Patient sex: F
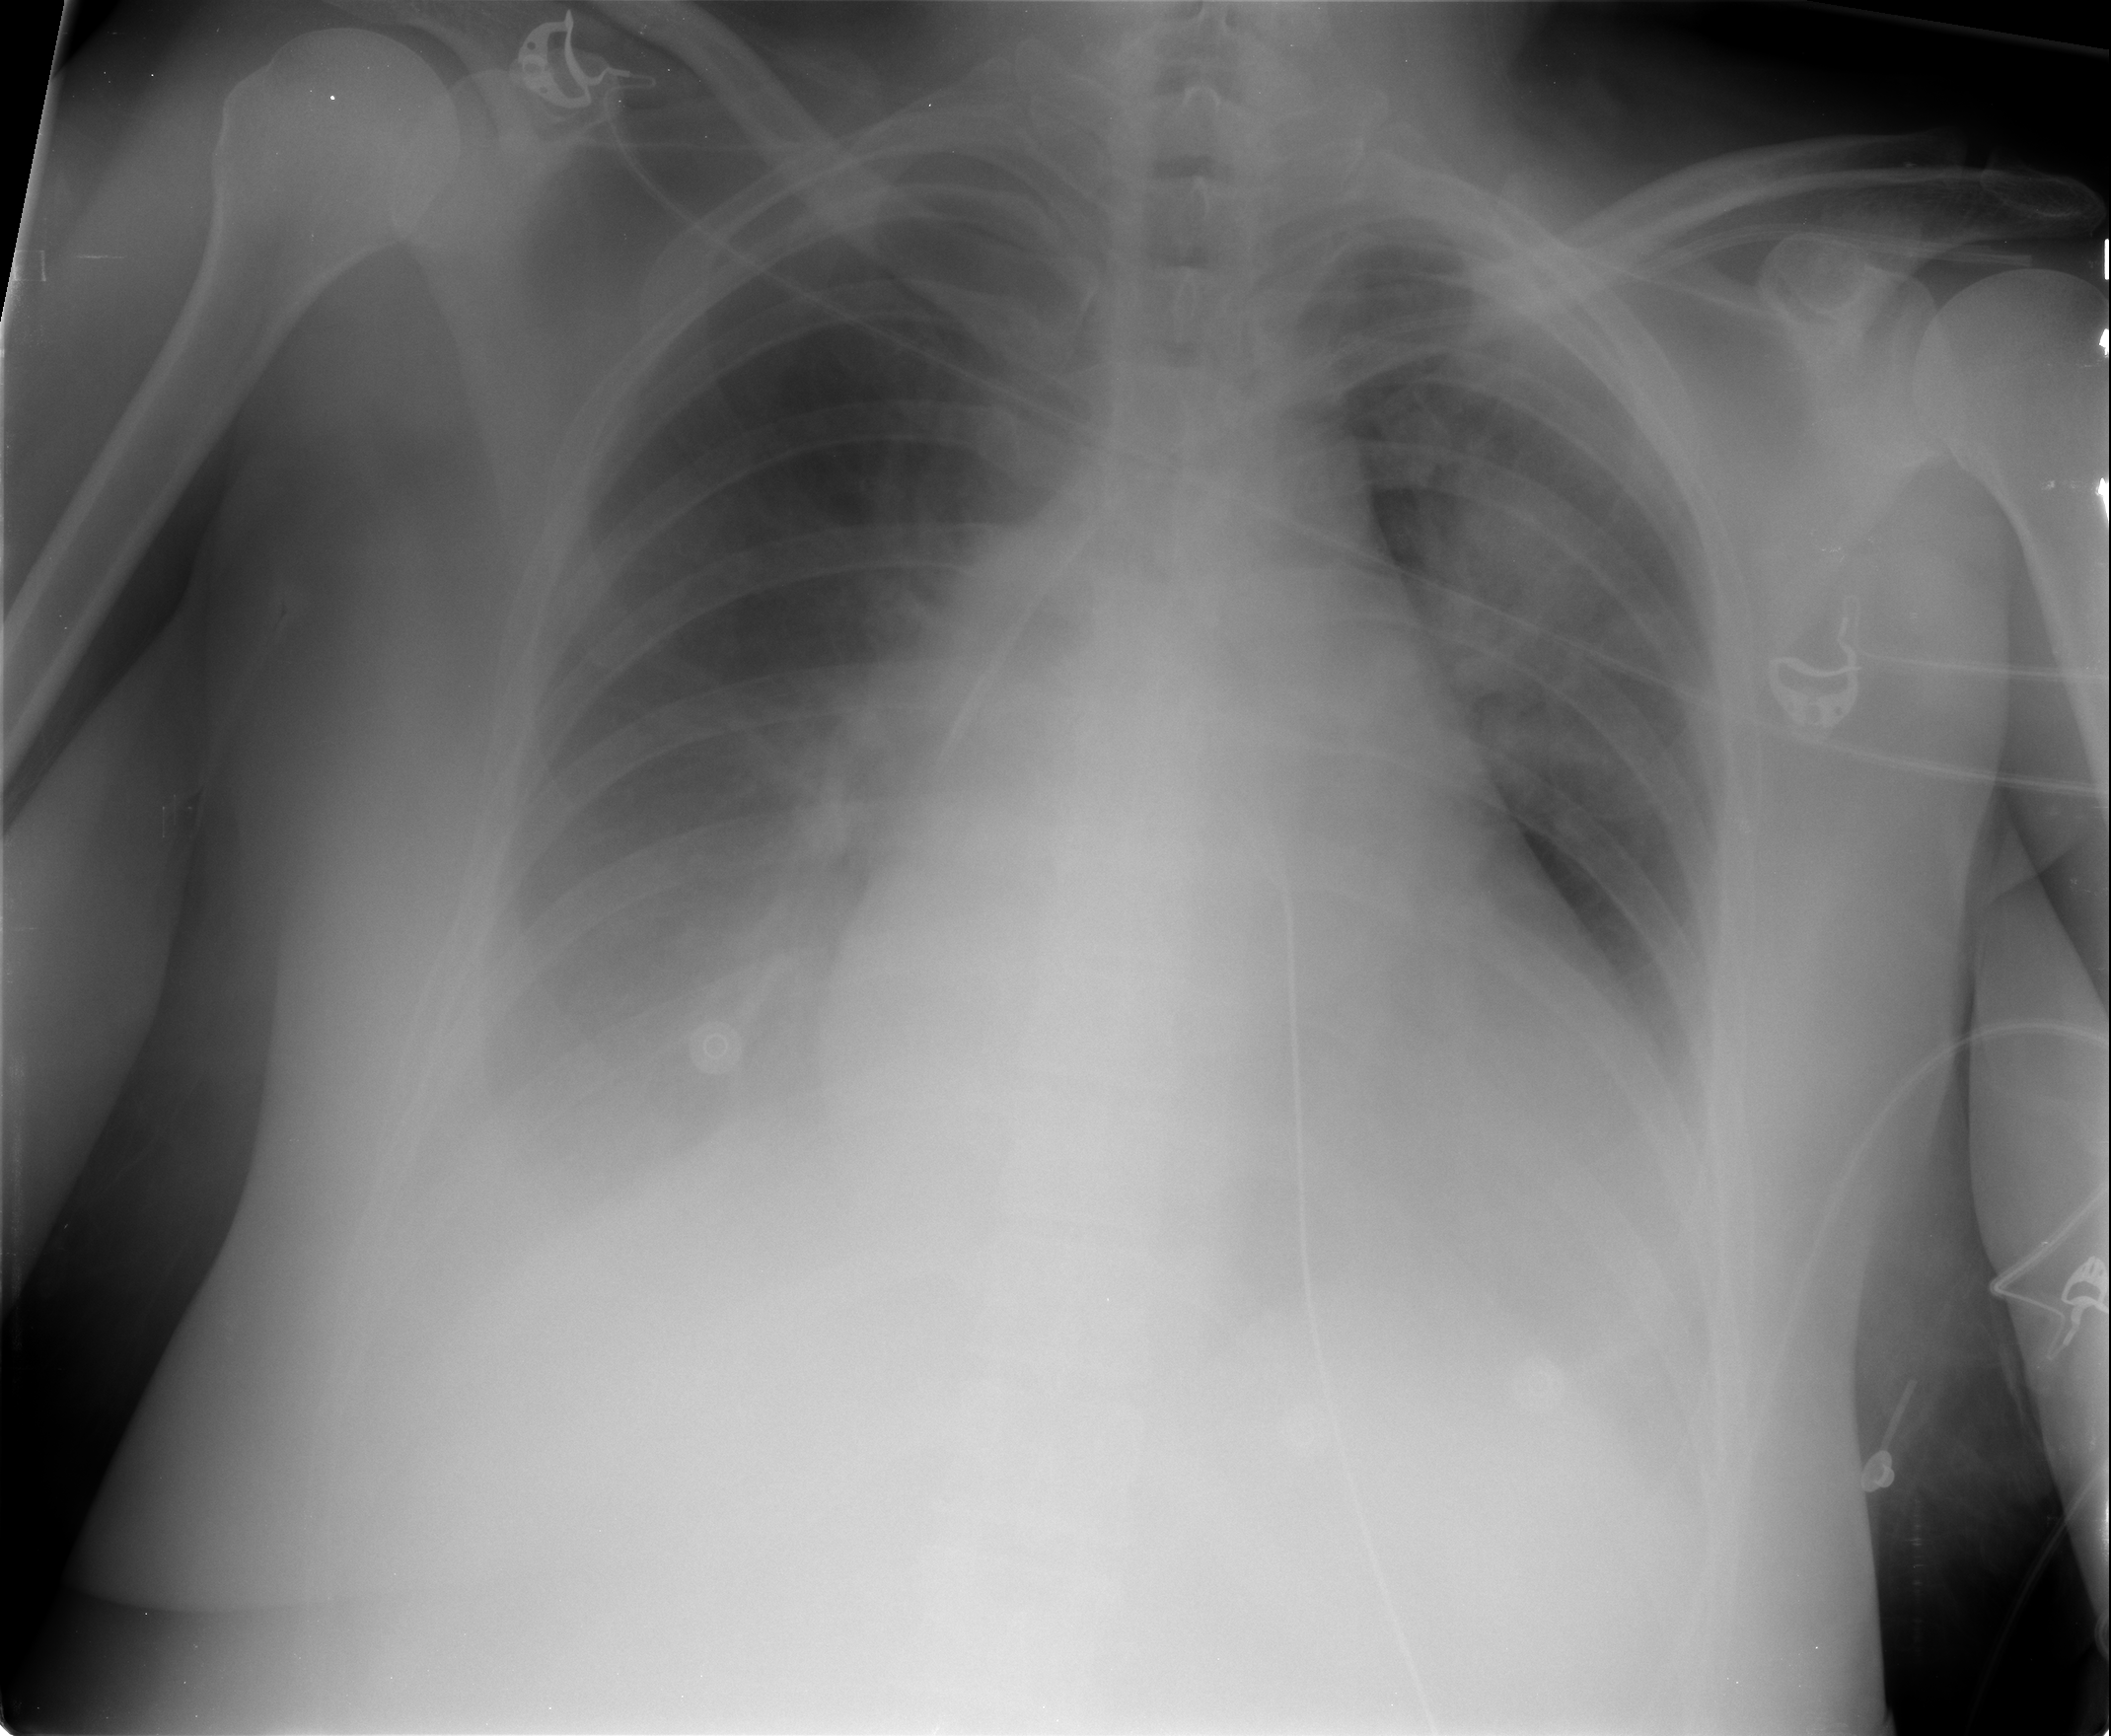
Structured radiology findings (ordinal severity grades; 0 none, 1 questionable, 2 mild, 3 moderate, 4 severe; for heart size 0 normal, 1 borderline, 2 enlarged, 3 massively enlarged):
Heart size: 2
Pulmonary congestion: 2
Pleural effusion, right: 2
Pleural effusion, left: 2
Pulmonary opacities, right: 0
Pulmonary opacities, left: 2
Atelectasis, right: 2
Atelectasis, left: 2